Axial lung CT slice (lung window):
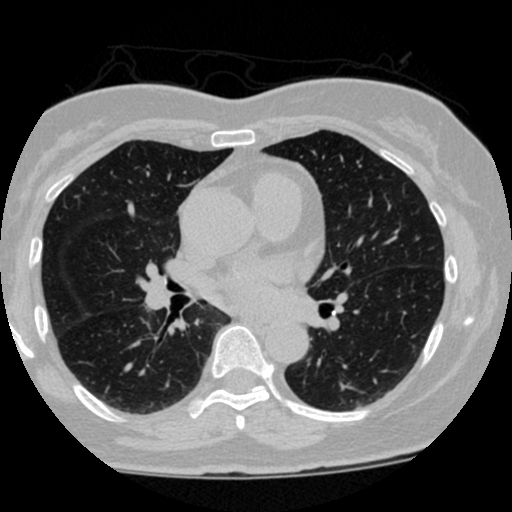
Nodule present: no